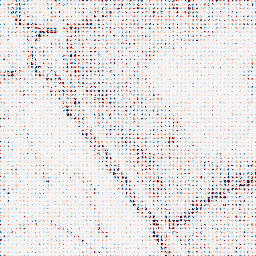
Category: wavelet
Decomposition family: wavelet_reverse_biorthogonal
Decomposition parameters: wavelet: rbio5.5
level: 1
Upsampling method: sinc_hamming
Upsampling parameters: scale: 8
kernel_size: 4
Upsampling scale: 8